CT reconstruction: vmi40
Segmentation target: lesions
Patient: M, age 62
ISS stage: Stage 1
Metal implant: no
Axial slice:
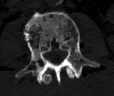
Sagittal slice:
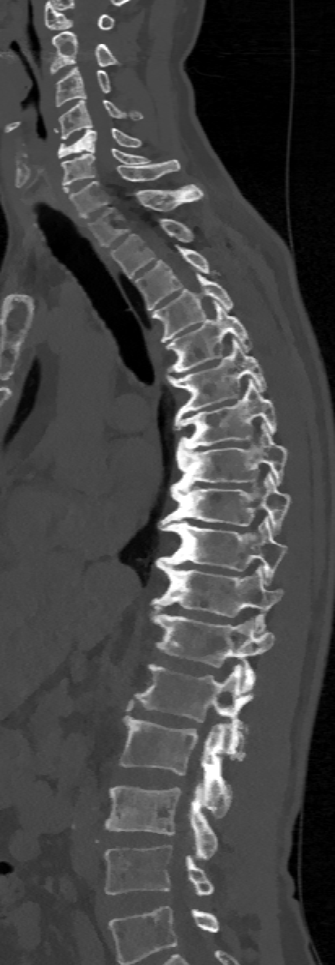